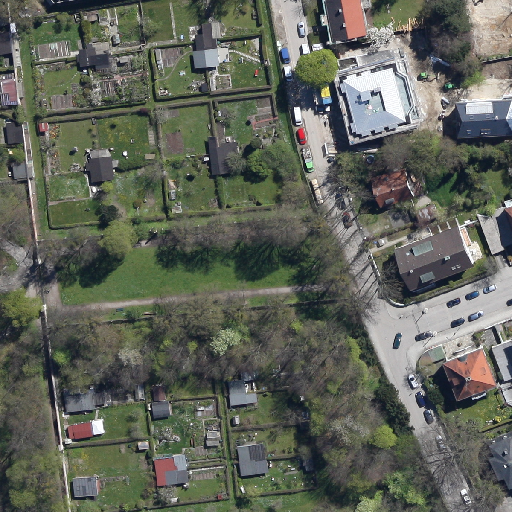
Referring expression: road